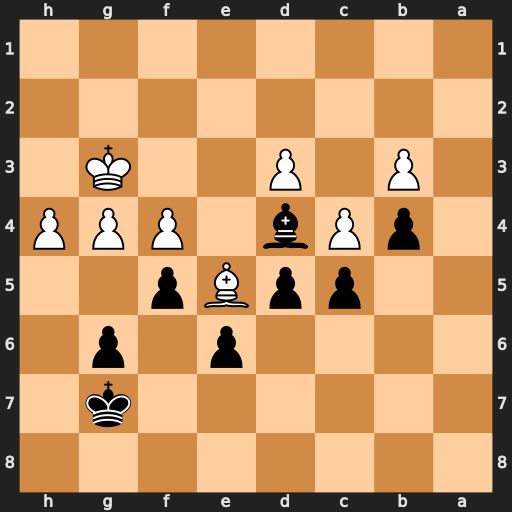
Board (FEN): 8/6k1/4p1p1/2ppBp2/1pPb1PPP/1P1P2K1/8/8
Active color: b
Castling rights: -
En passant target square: -
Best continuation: Bxe5 fxe5 fxg4